Interaction volume radius: 5 \u00c5
Interaction volume height: 25 \u00c5
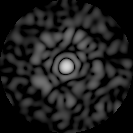
Disorder parameter: 0.8225